Question: I'm working on a WPF program, I use EF and MVVM. I have two entities : Student and Grade. Each student can have multiple grades. I have one window and one ViewModel(Student). I can add/update/delete student info using the program. When I add grades from database, I can see grades on the screen. I don't know how to modify my program to enable user enter,modify,delete grades on that screen. Can you give me some tips or advices about that? I'm open to new architecture suggestions. Should I add another user control or something like that? Here is my program currently looks like. Thanks.
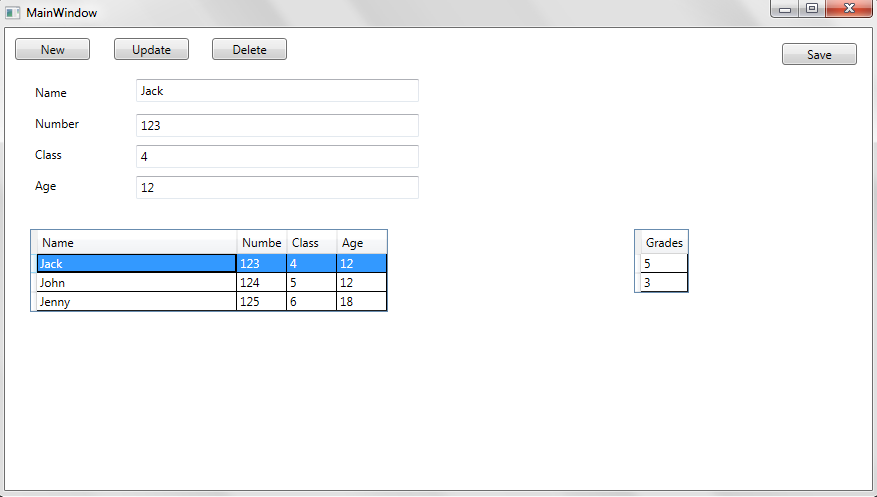
Answer: YOu should start by modeling the viewmodels in a nice way (, this has nothing to do with viewmodels & views):
'''
public sealed class MainViewModel : INotifyPropertyChanged
{
public ObservableCollection<StudentViewModel> Students {get; set;}
}
public sealed class StudentViewModel : INotifyPropertyChanged
{
public ObservableCollection<GradeViewModel> Grades {get; set;}
public StudentViewModel(){
Grades = new ObservableCollection<GradeViewModel>();
}
}
public sealed class GradeViewModel : INotifyPropertyChanged
{
public string Name { get; set; }
public int Value { get; set; }
}
'''
Once you've modelled everything nicely, you'll eventually have list of students somewhere.